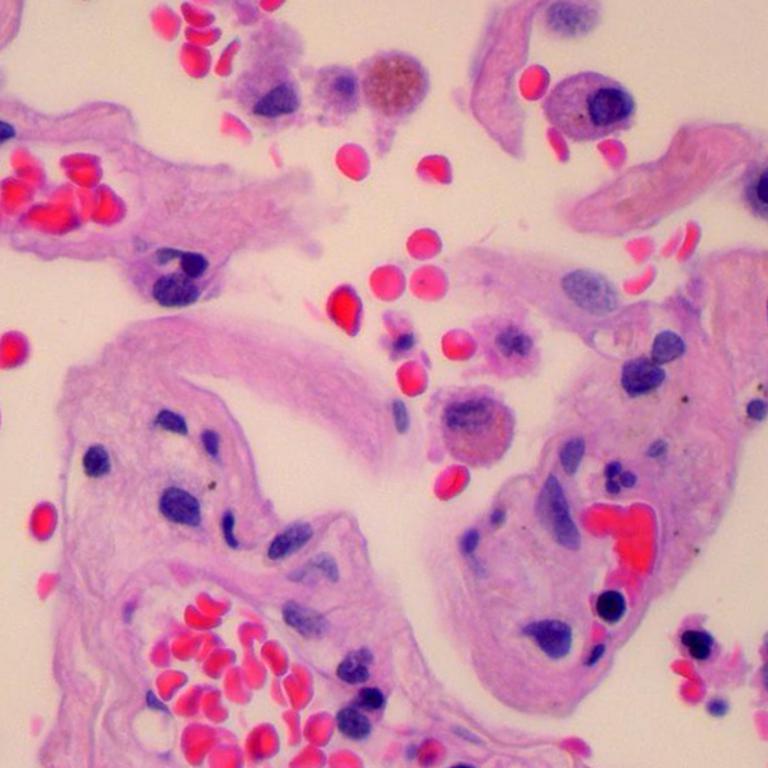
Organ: lung
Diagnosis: benign